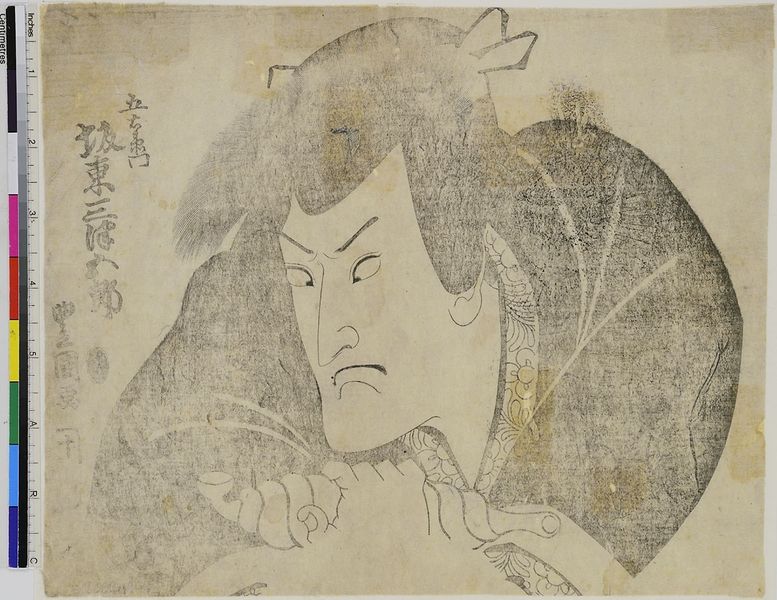
Titel: Der Schauspieler Bando Mitsugoro als Goemon
Künstler: Utagawa Kunisada
Standort: Hamburg
Institution: Museum für Kunst und Gewerbe Hamburg
Schlagwörter: hand, gelb, blume, schwarz, muster, schleife, horn, theater, holzschnitt, japan, grimmig, schriftzeichen, schwarze haare, druck, druckgraphik, druckgrafik, asiatisch, mürrisch, muschel, zeit, schauspieler, schauspielerin, kimono, samurai, asiatin, schwarzlinienschnitt, kabuki, edo, reproduktionen, druckerzeugnisse, schwarzdruck, theateraufführung, ukiyo, schwarzliniendruck, schwarzlinientechnik